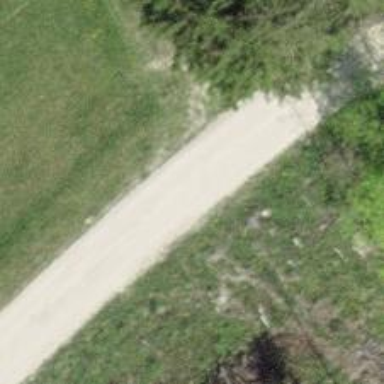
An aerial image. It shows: Gravel track with grade 2 tracktype.